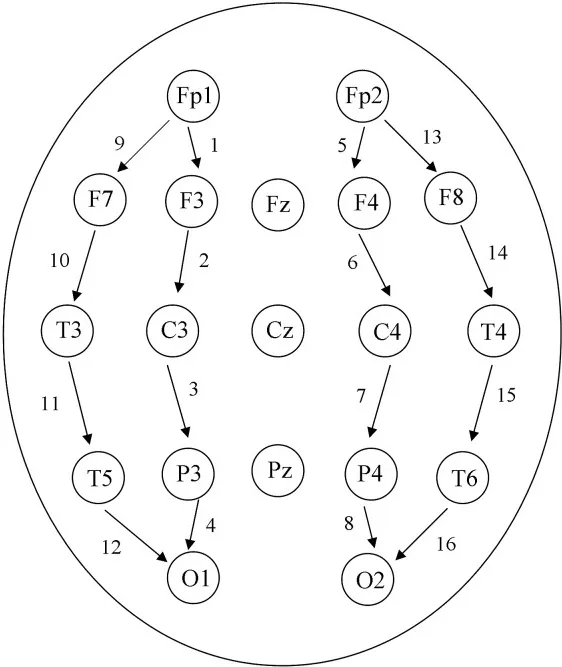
Placement of 32 electrodes for electroencephalogram with 16-channel longitudinal bipolar montage.
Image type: electrography (eeg)